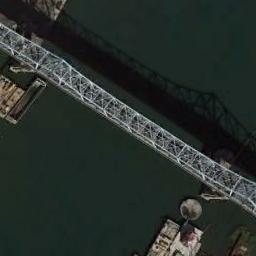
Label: bridge